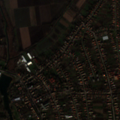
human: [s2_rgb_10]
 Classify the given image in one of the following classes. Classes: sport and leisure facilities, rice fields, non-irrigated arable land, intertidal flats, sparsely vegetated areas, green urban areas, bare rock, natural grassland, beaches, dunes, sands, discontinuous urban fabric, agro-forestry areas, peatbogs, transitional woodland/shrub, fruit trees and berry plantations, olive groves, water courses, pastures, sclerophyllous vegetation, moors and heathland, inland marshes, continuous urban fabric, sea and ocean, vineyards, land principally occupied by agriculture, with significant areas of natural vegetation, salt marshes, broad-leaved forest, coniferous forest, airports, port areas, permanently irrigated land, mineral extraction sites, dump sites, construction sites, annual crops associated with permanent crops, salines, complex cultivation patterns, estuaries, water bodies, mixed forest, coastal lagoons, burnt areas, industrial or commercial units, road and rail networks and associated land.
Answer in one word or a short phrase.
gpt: discontinuous urban fabric, non-irrigated arable land, land principally occupied by agriculture, with significant areas of natural vegetation, broad-leaved forest, water courses